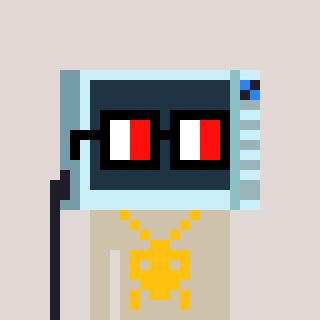
a pixel art character with square glasses with black frames and red eyes, a microwave-shaped head and a bege-colored body on a warm background